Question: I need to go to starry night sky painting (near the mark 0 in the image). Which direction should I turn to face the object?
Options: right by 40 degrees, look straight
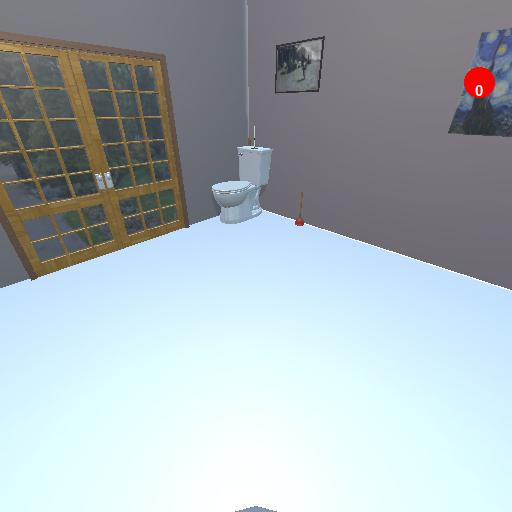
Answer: right by 40 degrees